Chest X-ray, PA view. Patient: 48 years old, sex F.
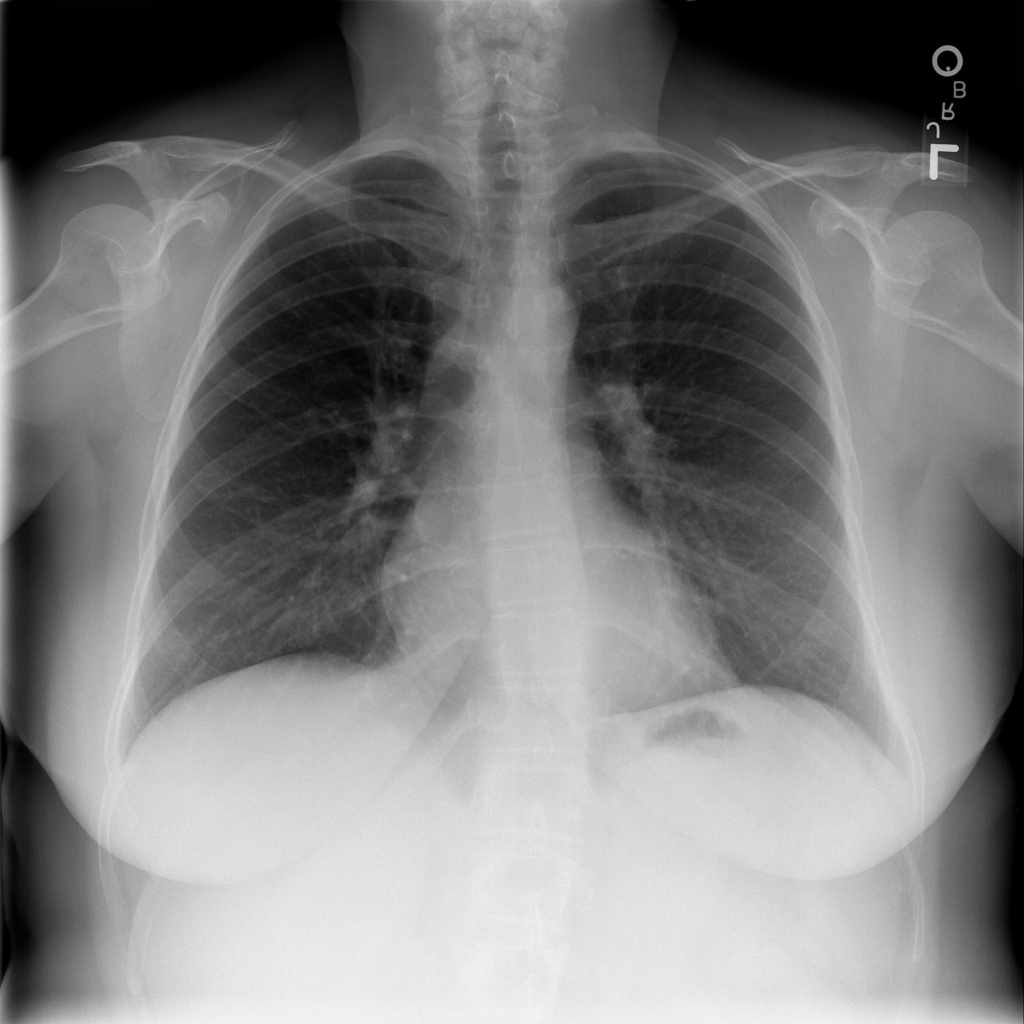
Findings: No Finding